Aerial crown-view tile of a tropical tree (Barro Colorado Island, Panama), acquired 20250818:
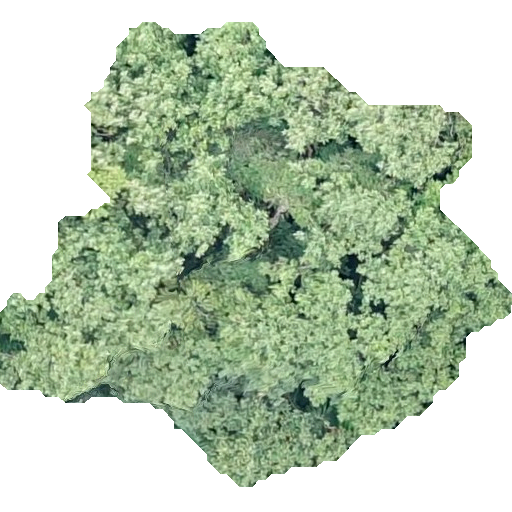
Species: Hieronyma alchorneoides
GBIF accepted scientific name: Hieronyma alchorneoides
Crown area: 215.287 m²